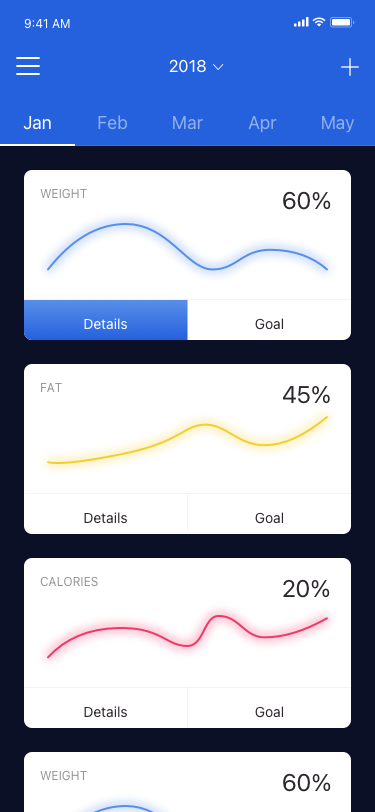
Text in this UI design:
Bags
21
Back Pack
34
Coat
65
Dress
189
Jean
70
Jacket
42
Hats
58
T-Shirt
99
Underwear
201
Acessories
13
Women
Cart
9
Wish list
Track Order
My Account
Term
Sign Out
men
Kids
Mabel Thomas
Balance: $128.00